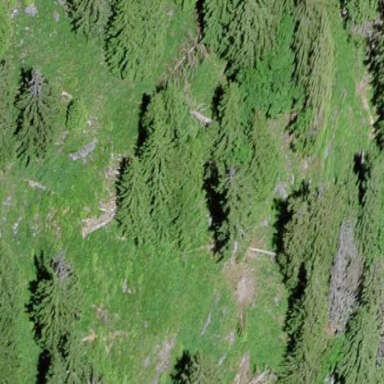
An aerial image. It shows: Forest area.